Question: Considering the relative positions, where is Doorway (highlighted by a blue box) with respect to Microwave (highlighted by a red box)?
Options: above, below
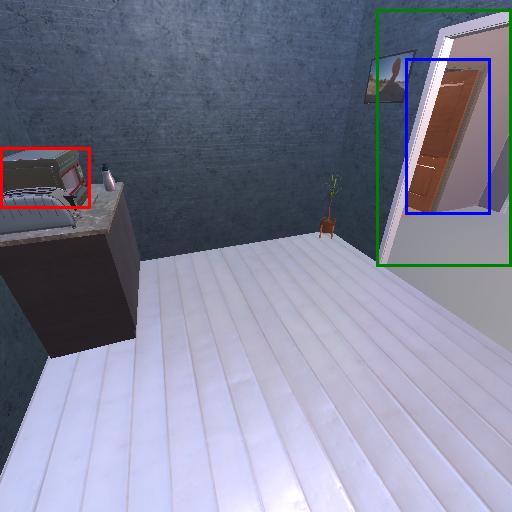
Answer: above